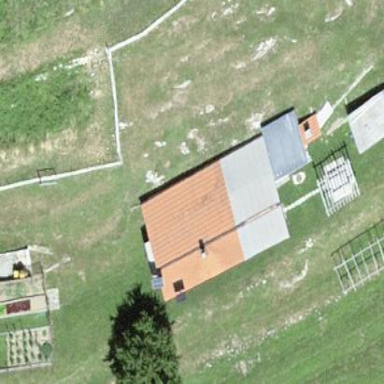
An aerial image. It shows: Cabin is depicted in the image.